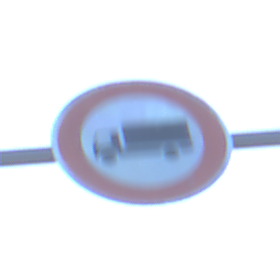
Verkehrszeichen: VerbotFuerKraftfahrzeugeUeberDreiKommaFuenfTonnen
Umgebung: Outdoor, RoadRail
Tageszeit: SunriseSunset
Wetter: Clear
Licht: Natural
Jahreszeit: NotSpecified
Kontrast: LowContrast